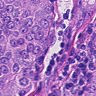
Metastatic tissue present: yes